Field crop: maize
Growth stage: 2
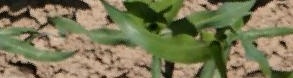
Species: maize